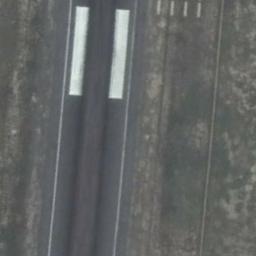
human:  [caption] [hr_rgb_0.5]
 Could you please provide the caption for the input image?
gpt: The runway with two aiming point markings goes through the lawn .

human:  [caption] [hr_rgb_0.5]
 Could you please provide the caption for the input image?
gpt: The runway is on the grass next to the bare land .

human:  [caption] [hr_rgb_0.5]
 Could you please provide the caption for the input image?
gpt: The grass is beside the runway .

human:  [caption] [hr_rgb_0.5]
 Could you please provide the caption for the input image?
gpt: There is a green lawn next to the runway, And there are white dashes on the runway .

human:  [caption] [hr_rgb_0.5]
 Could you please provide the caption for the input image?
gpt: There are green lawns beside the runway .